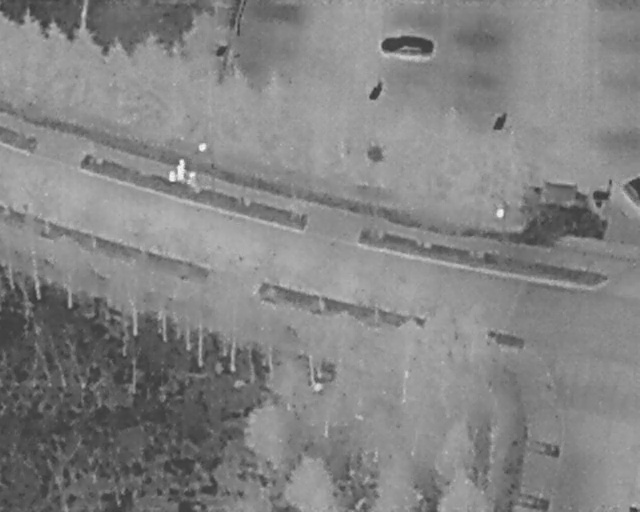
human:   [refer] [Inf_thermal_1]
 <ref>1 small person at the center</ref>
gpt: <box>[[28, 34, 32, 36, 2]]</box>

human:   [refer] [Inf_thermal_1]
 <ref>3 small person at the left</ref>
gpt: <box>[[25, 33, 28, 35, 2], [27, 32, 30, 33, 2], [26, 33, 29, 34, 2]]</box>